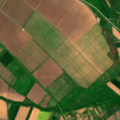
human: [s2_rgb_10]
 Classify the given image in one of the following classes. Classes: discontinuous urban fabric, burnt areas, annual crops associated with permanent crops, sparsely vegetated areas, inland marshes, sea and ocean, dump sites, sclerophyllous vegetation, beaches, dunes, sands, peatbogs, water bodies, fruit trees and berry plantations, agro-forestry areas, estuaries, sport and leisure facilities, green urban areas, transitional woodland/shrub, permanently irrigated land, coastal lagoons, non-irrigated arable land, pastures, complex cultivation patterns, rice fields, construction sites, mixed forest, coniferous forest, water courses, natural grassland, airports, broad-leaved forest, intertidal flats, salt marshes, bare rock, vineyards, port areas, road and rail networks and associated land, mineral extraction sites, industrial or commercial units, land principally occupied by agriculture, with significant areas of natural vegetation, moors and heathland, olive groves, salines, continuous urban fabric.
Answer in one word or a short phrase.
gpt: non-irrigated arable land, vineyards, complex cultivation patterns, land principally occupied by agriculture, with significant areas of natural vegetation, transitional woodland/shrub